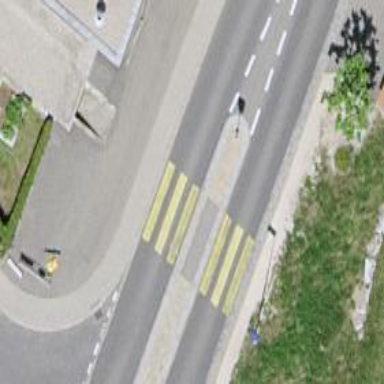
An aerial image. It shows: Uncontrolled crossing with pedestrian island.